Aerial crown-view tile of a tropical tree (Barro Colorado Island, Panama), acquired 20250512:
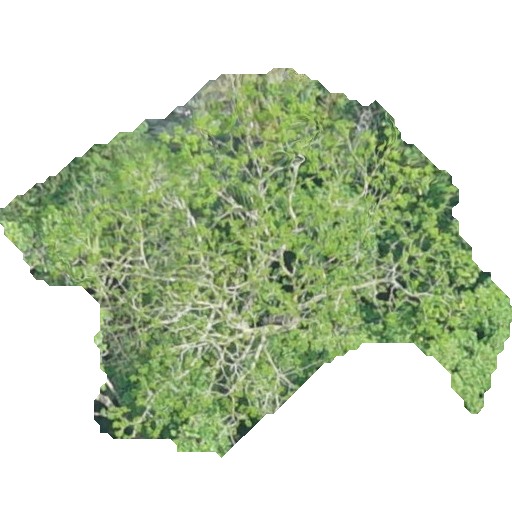
Species: Pseudobombax septenatum
GBIF accepted scientific name: Pseudobombax septenatum
Crown area: 174.594 m²